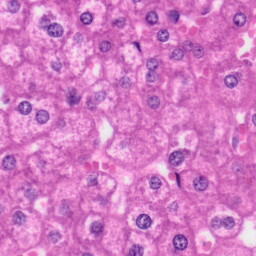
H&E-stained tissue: Liver